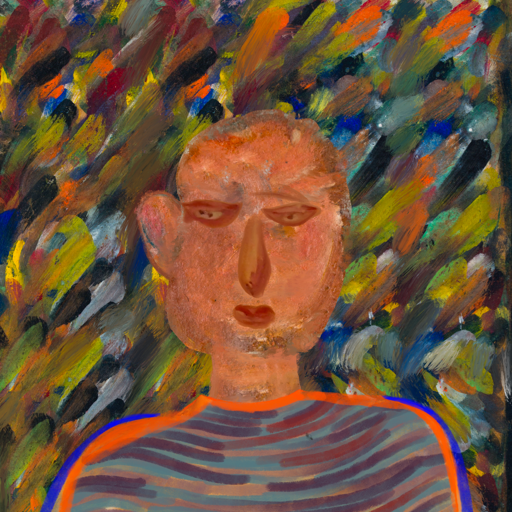
Background: An_Impression, Head And Neck Front: Boggyland, Face Front: Pious_Lady, Bust: Experience, Hair Front: Blank, Head Accessory: Blank, Second Necklace: Blank, Necklace: Blank, Baby: Blank